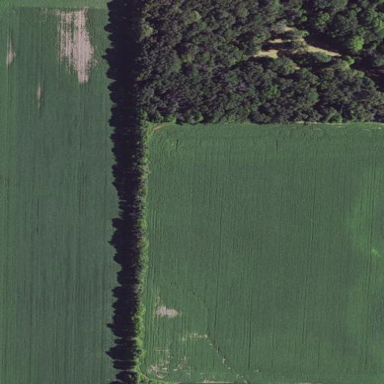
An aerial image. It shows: Serene woodland landscape.